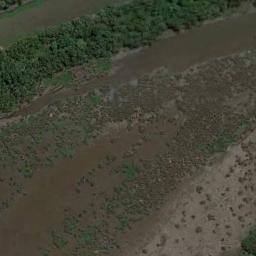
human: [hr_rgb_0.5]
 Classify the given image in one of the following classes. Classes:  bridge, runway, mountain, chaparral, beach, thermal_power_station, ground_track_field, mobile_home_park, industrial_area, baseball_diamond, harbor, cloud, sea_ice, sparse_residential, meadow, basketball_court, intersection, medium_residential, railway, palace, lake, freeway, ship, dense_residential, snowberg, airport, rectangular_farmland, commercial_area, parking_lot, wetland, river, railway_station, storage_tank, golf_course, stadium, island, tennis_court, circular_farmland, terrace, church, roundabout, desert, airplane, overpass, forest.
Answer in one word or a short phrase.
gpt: wetland